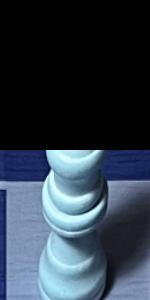
Label: Queen_White